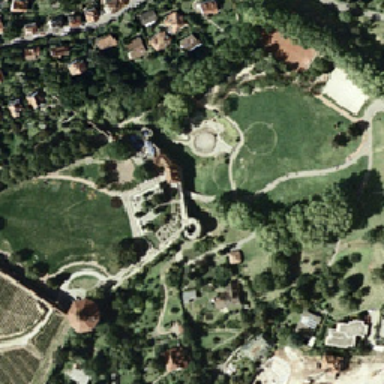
There are many buildings and green trees around the park .